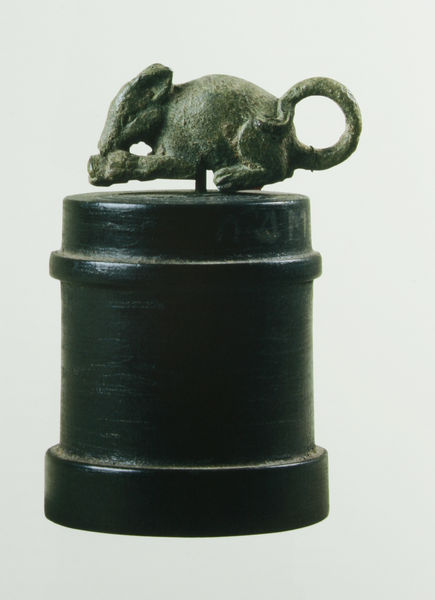
Titel: Maus
Standort: St. Petersburg
Institution: Schloss Pawlowsk
Schlagwörter: dunkel, grau, nase, ohr, schwarz, symbol, tier, zylinder, augen, pelz, sockel, stein, auge, figur, futter, ohren, kreis, rund, henkel, krug, maus, skulptur, statue, ton, schwanz, kauern, modell, stab, schwer, klein, drehen, essen, metall, pfoten, bronze, plastik, podest, poliert, steinmetz, ring, foto, griff, deckel, gefäß, dose, kauernd, plastisch, kupfer, gebogen, stift, china, pfote, glocke, schnauze, fressen, kralle, käse, siegel, sternzeichen, miniatur, objekt, behälter, wulst, zeiger, plage, falle, zapfen, nuss, tierfigur, zylindrisch, kringel, patina, knabbern, ratte, nager, mouse, kompass, asia, tierskulptur, brunnenfigur, marke, pest, schraube, briefbeschwerer, aufzeihen, flügelschraube, gedöns, nagen, speiluhr, spieldose, starur, nagetier, spieluhr, rpofil, metallguss, pfötchen, skulputr, schwarz grün, frisst, hameln, asias, gussfigur, mans